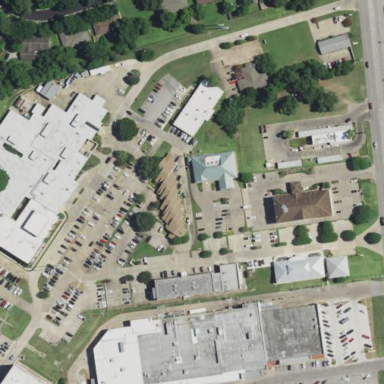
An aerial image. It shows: Healthcare facility.